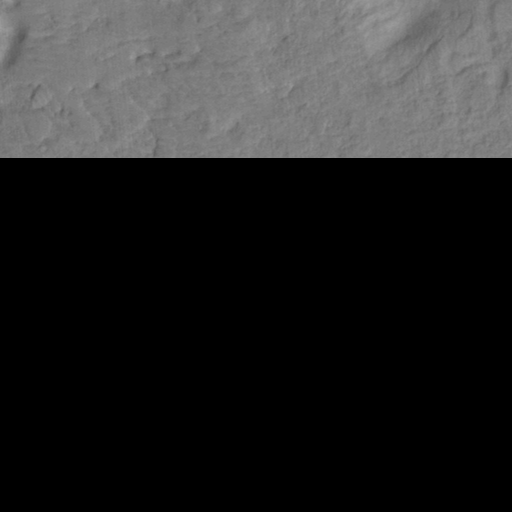
Classes present: Background, Cone